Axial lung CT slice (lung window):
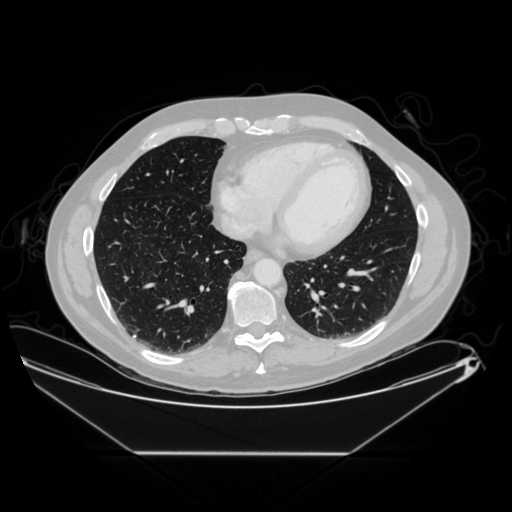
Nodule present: no